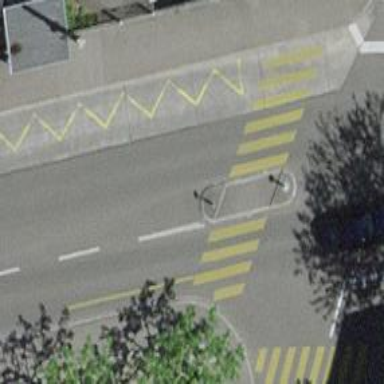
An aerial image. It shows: Uncontrolled zebra crossing on the road.